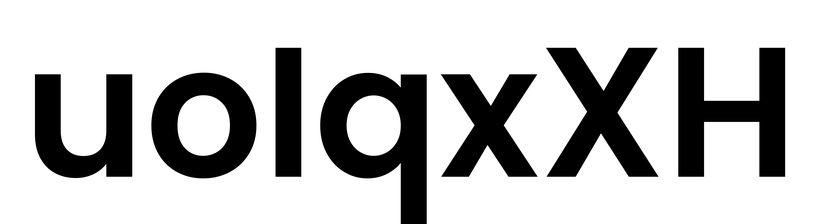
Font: Poppins-SemiBold